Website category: movie
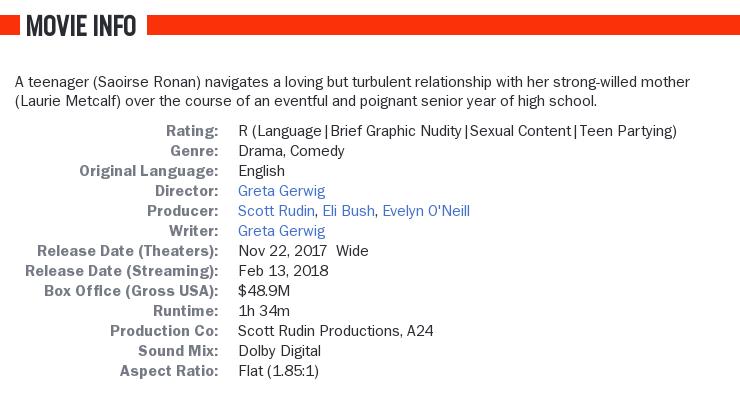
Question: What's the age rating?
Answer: R (Language|Brief Graphic Nudity|Sexual Content|Teen Partying)

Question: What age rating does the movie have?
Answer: R (Language|Brief Graphic Nudity|Sexual Content|Teen Partying)

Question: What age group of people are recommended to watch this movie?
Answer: R (Language|Brief Graphic Nudity|Sexual Content|Teen Partying)

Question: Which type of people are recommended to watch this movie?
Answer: R (Language|Brief Graphic Nudity|Sexual Content|Teen Partying)

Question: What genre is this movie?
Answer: drama, comedy

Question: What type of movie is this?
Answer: drama, comedy

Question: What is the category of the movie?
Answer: drama, comedy

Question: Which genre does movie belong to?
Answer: drama, comedy

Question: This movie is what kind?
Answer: drama, comedy

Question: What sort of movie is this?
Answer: drama, comedy

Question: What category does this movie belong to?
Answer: drama, comedy

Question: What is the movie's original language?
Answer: English

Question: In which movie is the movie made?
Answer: English

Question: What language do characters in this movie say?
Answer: English

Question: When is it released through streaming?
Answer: Feb 13, 2018

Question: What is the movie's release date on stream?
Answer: Feb 13, 2018

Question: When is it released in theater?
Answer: Nov 22, 2017 wide

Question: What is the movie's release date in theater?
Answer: Nov 22, 2017 wide

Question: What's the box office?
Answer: $48.9M

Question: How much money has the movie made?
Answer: $48.9M

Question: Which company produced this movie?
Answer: Scott Rudin Productions, A24

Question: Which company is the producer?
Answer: Scott Rudin Productions, A24

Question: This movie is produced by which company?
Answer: Scott Rudin Productions, A24

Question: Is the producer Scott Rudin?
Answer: yes

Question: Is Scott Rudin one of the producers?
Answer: yes

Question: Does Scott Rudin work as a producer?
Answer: yes

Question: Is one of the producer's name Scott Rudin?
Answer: yes

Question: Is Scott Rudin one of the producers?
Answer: yes

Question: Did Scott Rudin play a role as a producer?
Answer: yes

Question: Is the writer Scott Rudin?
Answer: no

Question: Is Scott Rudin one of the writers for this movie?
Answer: no

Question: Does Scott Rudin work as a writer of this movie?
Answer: no

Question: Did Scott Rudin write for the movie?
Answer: no

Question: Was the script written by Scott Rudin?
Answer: no

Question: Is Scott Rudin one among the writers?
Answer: no

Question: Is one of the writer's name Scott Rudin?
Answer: no

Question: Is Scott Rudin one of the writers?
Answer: no

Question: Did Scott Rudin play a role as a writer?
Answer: no

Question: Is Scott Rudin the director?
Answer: no

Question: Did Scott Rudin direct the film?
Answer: no

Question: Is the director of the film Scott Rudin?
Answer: no

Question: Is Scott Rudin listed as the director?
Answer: no

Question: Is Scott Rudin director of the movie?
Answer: no

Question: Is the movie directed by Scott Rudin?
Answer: no

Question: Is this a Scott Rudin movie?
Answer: no

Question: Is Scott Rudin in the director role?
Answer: no

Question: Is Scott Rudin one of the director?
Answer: no

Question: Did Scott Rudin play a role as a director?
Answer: no

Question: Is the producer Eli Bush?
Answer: yes

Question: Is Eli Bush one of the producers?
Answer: yes

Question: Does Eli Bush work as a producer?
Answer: yes

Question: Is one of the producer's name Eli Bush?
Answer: yes

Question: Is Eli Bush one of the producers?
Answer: yes

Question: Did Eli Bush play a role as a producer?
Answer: yes

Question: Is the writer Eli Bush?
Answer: no

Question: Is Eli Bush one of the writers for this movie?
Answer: no

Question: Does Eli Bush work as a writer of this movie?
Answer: no

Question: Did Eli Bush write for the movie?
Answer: no

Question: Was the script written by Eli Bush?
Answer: no

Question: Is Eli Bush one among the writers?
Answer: no

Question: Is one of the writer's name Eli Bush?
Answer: no

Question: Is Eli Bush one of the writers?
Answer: no

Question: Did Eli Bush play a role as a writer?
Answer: no

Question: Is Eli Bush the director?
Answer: no